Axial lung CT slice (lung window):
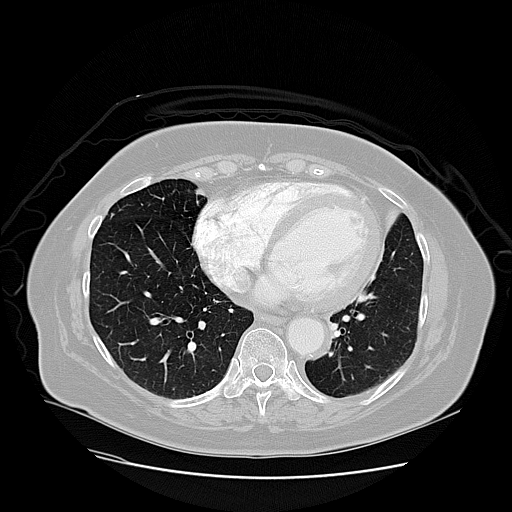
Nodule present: no